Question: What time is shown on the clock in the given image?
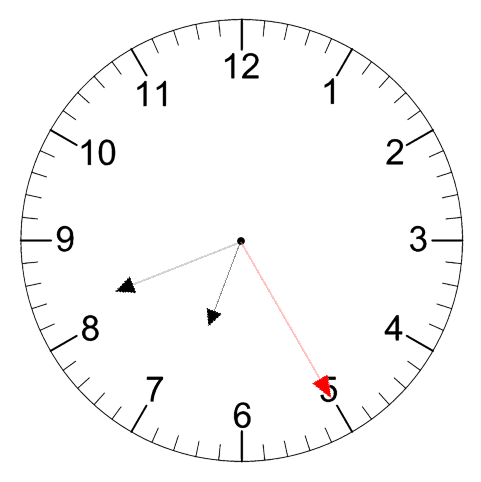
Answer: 06:41:25